Question: This app is supposed to display images in which the students can count up what the money is worth in total, and then input the value in a editText text box, which is then compared against a stored value. Unfortunately, when I try to switch activities past a certain point (there are 11 active activities, with three of them displaying images fine), the images start blurring and the coins are hard to distinguish from each other. I do not know whether this is a Java or XML error, however I have pasted the code below. The following is XML code.
'''
<RelativeLayout xmlns:android="http://schemas.android.com/apk/res/android"
xmlns:tools="http://schemas.android.com/tools"
android:layout_width="match_parent"
android:layout_height="match_parent"
android:paddingBottom="@dimen/activity_vertical_margin"
android:paddingLeft="@dimen/activity_horizontal_margin"
android:paddingRight="@dimen/activity_horizontal_margin"
android:paddingTop="@dimen/activity_vertical_margin"
tools:context=".Ldsm" >
<LinearLayout
android:id="@+id/linearLayout"
android:layout_width="wrap_content"
android:layout_height="wrap_content"
android:layout_alignParentBottom="true"
android:layout_alignParentRight="true"
android:orientation="vertical" >
<Button
android:id="@+id/submitButton"
android:layout_width="wrap_content"
android:layout_height="wrap_content"
android:text="@string/submit" />
</LinearLayout>
<TextView
android:id="@+id/userQuestion"
android:layout_width="wrap_content"
android:layout_height="wrap_content"
android:layout_above="@+id/linearLayout"
android:layout_alignLeft="@+id/userAnswer"
android:layout_marginBottom="30dp"
android:text="@string/how_many_coins_total"
android:textAppearance="?android:attr/textAppearanceMedium" />
<EditText
android:id="@+id/userAnswer"
android:layout_width="wrap_content"
android:layout_height="wrap_content"
android:layout_above="@+id/linearLayout"
android:layout_alignParentLeft="true"
android:layout_marginLeft="16dp"
android:ems="10"
android:inputType="number" >
<requestFocus />
</EditText>
<LinearLayout
android:layout_width="wrap_content"
android:layout_height="wrap_content"
android:layout_alignLeft="@+id/userQuestion"
android:layout_alignParentTop="true"
android:layout_marginLeft="50dp"
android:layout_marginTop="118dp" >
</LinearLayout>
<ImageView
android:id="@+id/imageView1"
android:layout_width="wrap_content"
android:layout_height="wrap_content"
android:layout_alignBottom="@+id/userQuestion"
android:layout_alignParentLeft="true"
android:layout_alignParentTop="true"
android:layout_alignRight="@+id/linearLayout"
android:src="@drawable/ic_coin4" />
'''
That's just one of the 7 screens that look blurry when they display the images. The following is the Java code for the same activity.
'''
package com.example.ldsm3;
import android.os.Bundle;
import android.app.Activity;
import android.app.AlertDialog;
import android.content.DialogInterface;
import android.content.Intent;
import android.view.Menu;
import android.view.View;
import android.view.View.OnClickListener;
import android.widget.Button;
import android.widget.EditText;
import com.example.ldsm3.Problem5;
public class Problem4 extends Activity
{
private final int COIN3_SCREEN_ANSWER = 95;
public void onCreate(Bundle savedInstanceState)
{
super.onCreate(savedInstanceState);
setContentView(R.layout.activity_problem4);
Button submitButton = (Button)findViewById(R.id.submitButton);
submitButton.setOnClickListener(submitButtonListener);
}
public boolean onCreateOptionsMenu(Menu menu)
{
// Inflate the menu; this adds items to the action bar if it is present.
getMenuInflater().inflate(R.menu.main, menu);
return true;
}
private OnClickListener submitButtonListener = new OnClickListener()
{
public void onClick(View arg0)
{
EditText editText = (EditText)findViewById(R.id.userAnswer);
int userAnswerValue = Integer.parseInt(editText.getText().toString());
// Build the Alert Dialog
android.app.AlertDialog.Builder alert = new AlertDialog.Builder(Problem4.this);
alert.setTitle("Answer");
alert.setCancelable(false);
if(userAnswerValue == COIN3_SCREEN_ANSWER)
{
alert.setMessage("Congratulations!!!");
}
else
{
alert.setMessage("Sorry, that's not right.");
}
alert.setPositiveButton("OK",new DialogInterface.OnClickListener()
{
public void onClick(DialogInterface dialog,int id)
{
Intent nextCoinScreenIntent = new Intent(Problem4.this, Problem5.class);
startActivity(nextCoinScreenIntent);
}
});
alert.show();
}
};
}
'''
And this a screenshot when it is running on a Nexus 10:

Please let me know if any more information is needed.
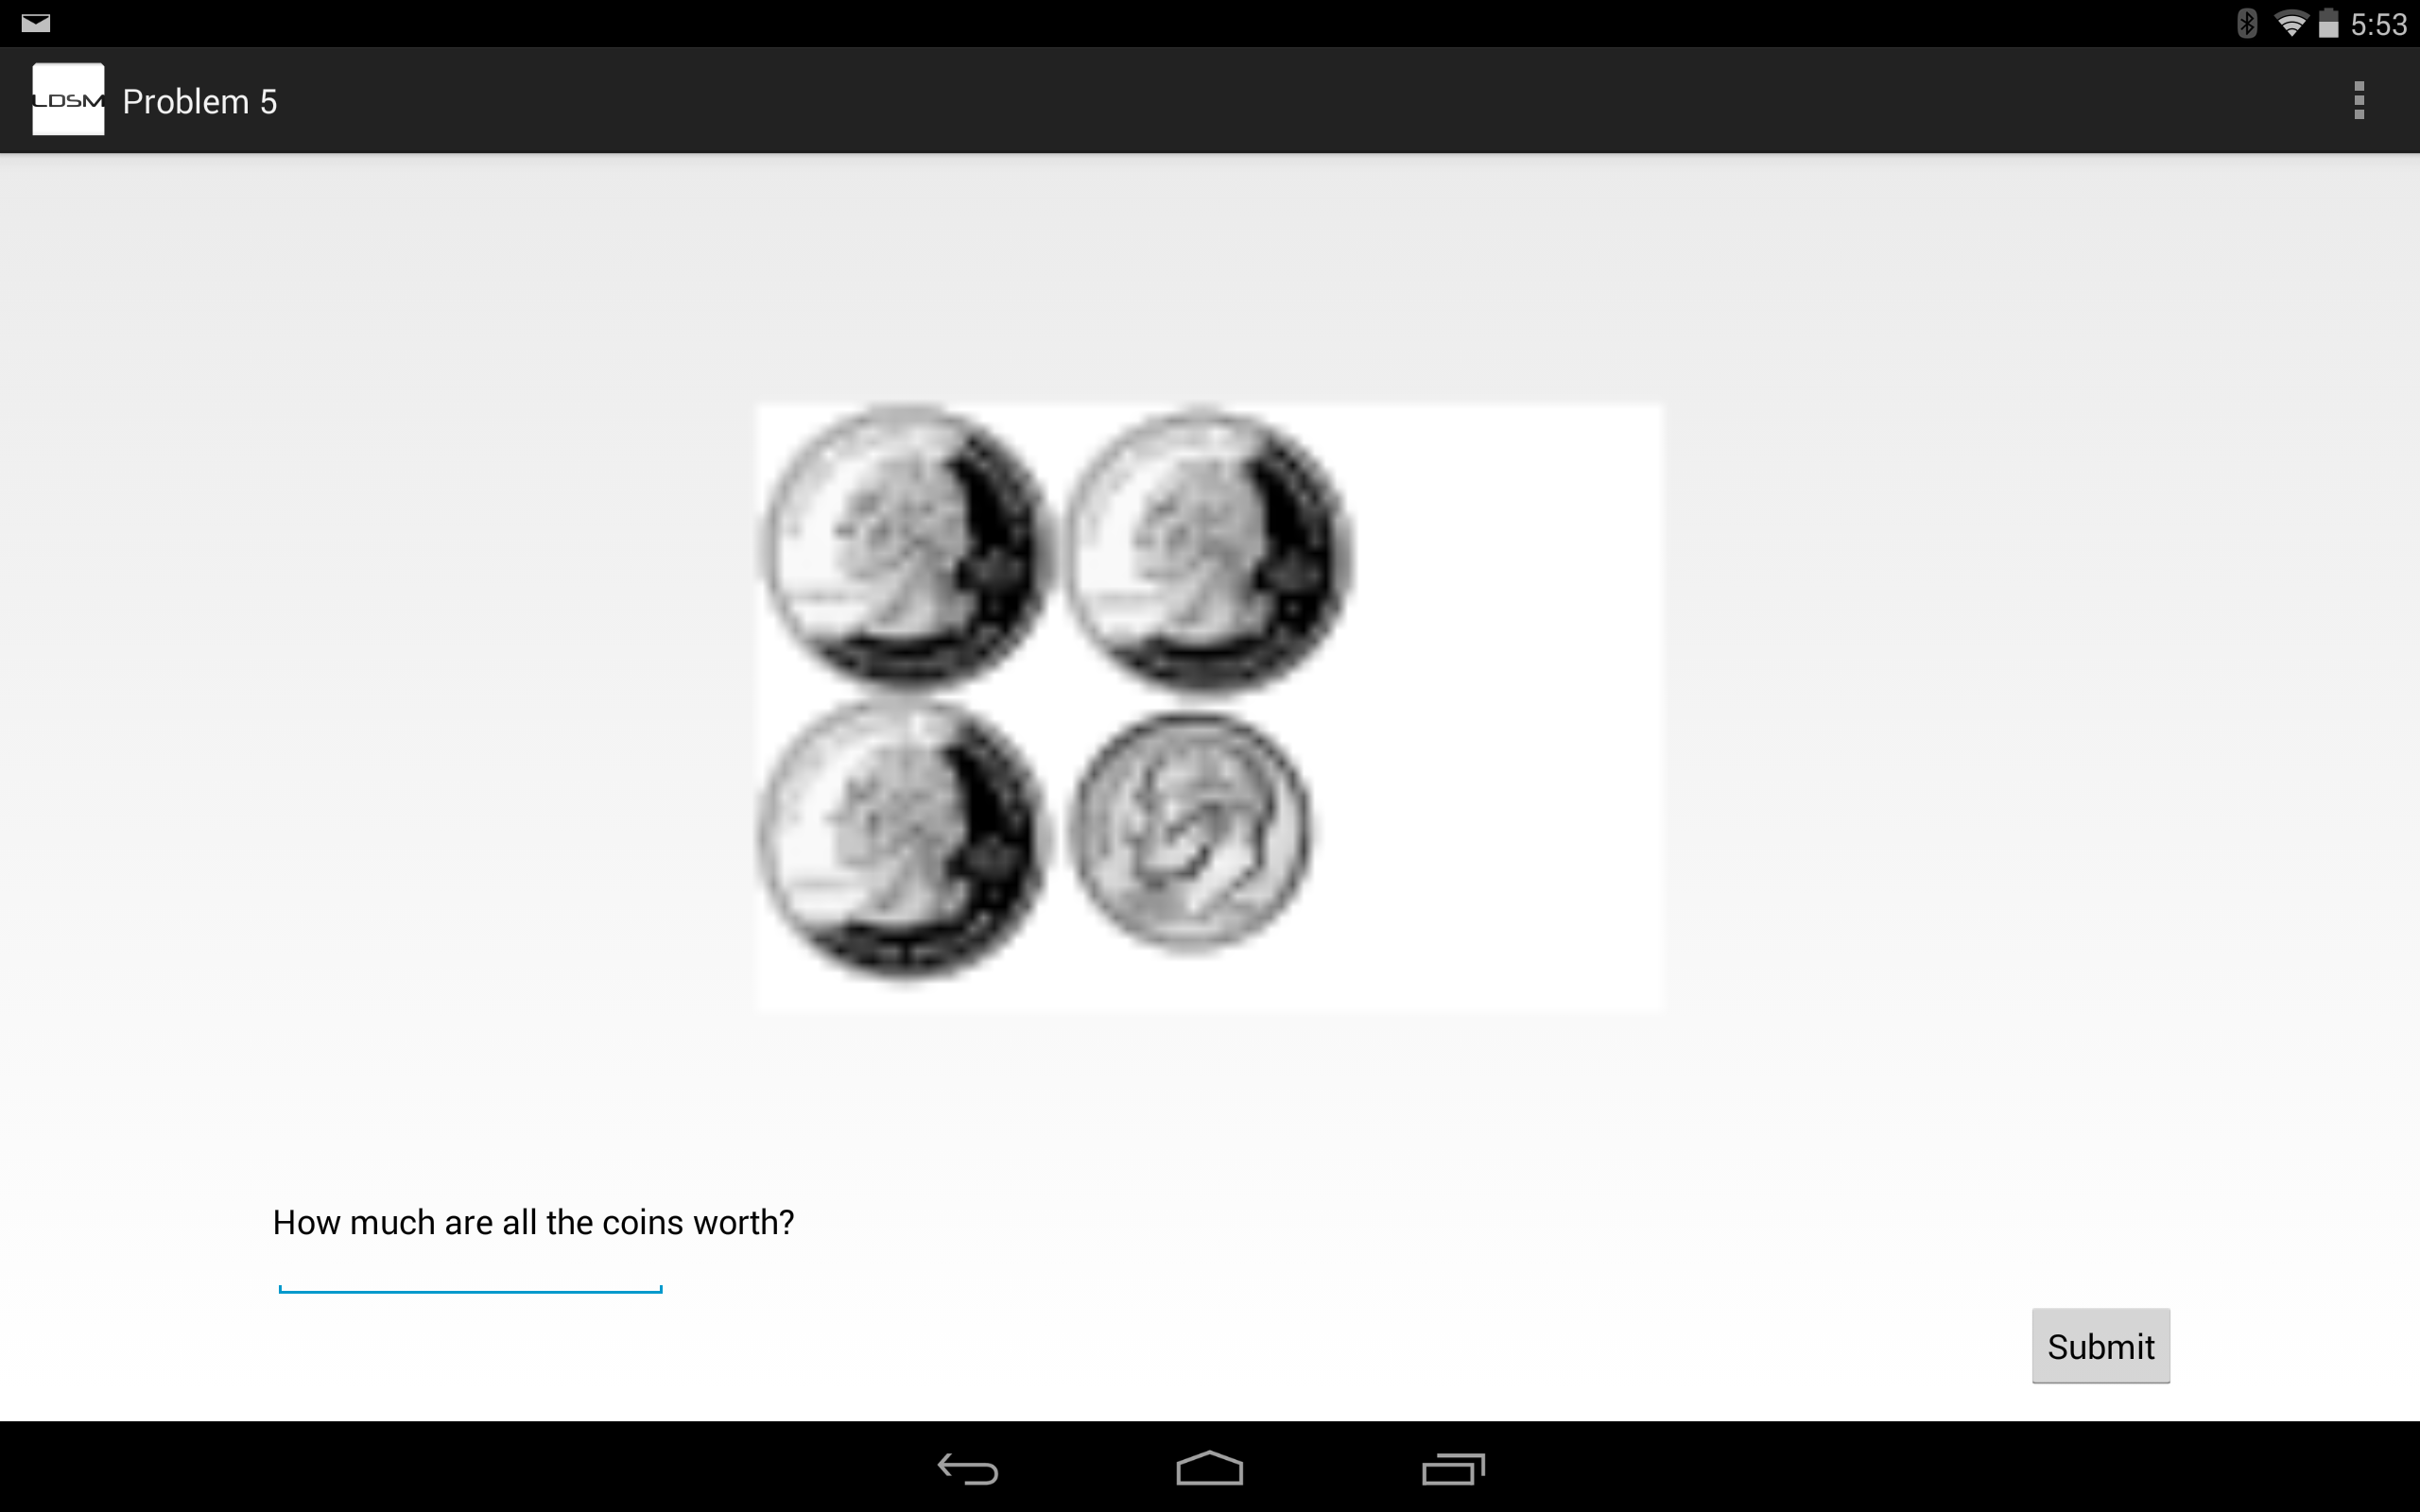
Answer: It seems like it was fetching the icons that were not designed for the particular screen size. You can fix this by going to the workspace and deleting every icon that is any other folder besides the "drawable" one. (With the exception of the ic_launcher icon, as that is the one that allows you to display your app in the Android app menu and will not get blurry.)